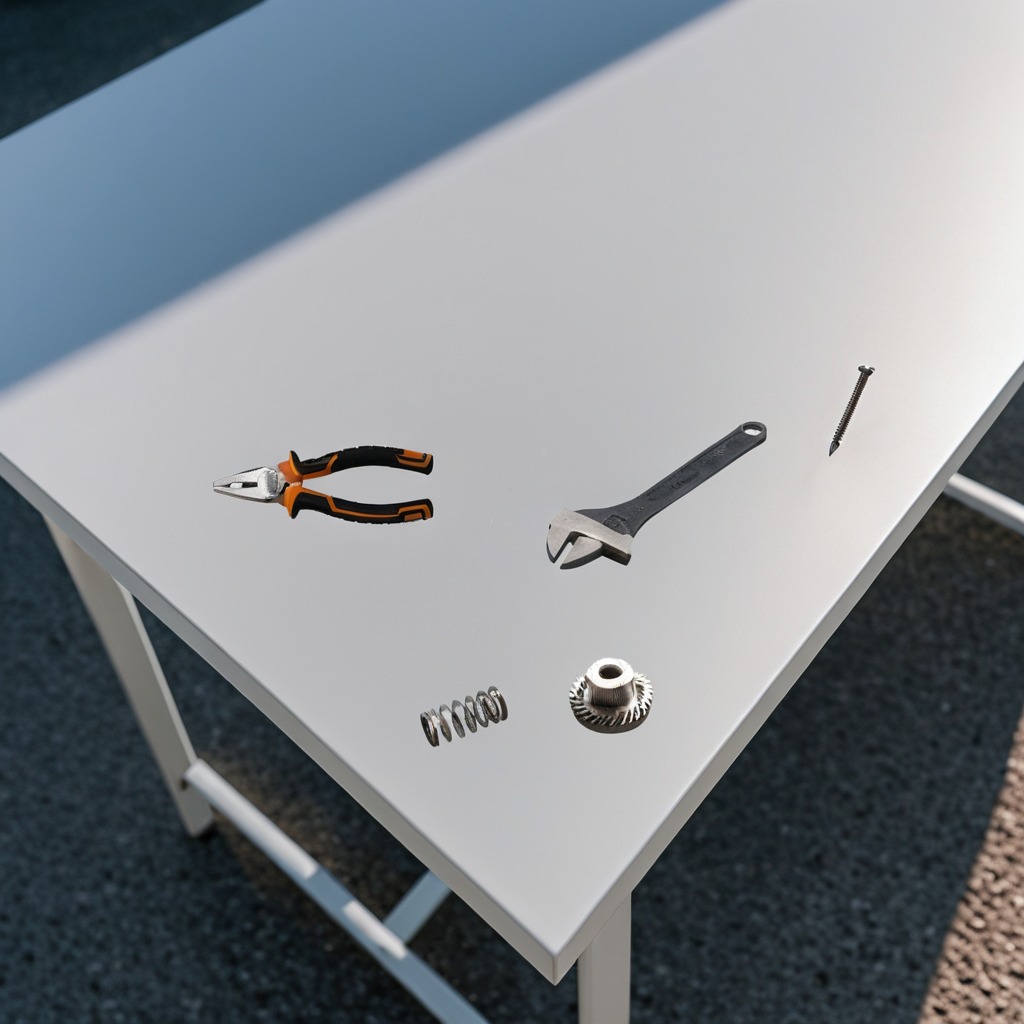
A steel gear with teeth, a metal machine screw, a pair of pliers, a coiled metal spring, and a wrench are lying on the table.